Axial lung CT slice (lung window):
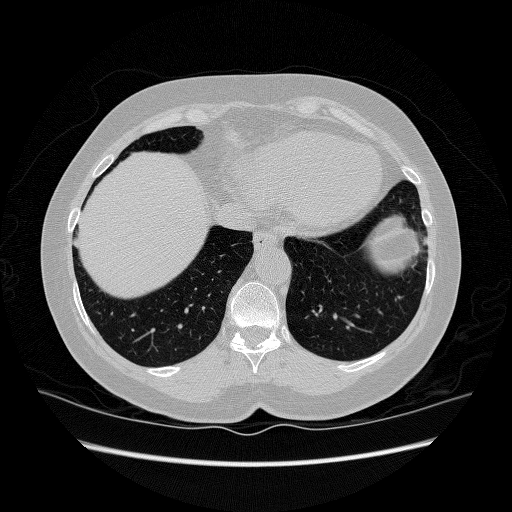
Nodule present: no